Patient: sex F, age 63
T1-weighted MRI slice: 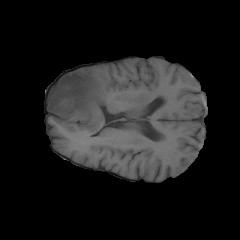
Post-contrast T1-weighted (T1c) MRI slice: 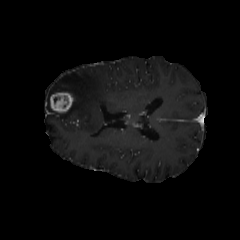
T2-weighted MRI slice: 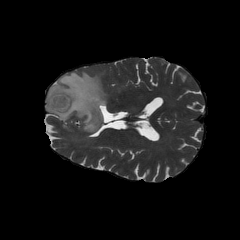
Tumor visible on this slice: yes
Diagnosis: Glioblastoma, IDH-wildtype
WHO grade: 4